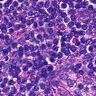
Metastatic tissue present: no